Field crop: maize
Growth stage: 2
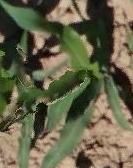
Species: maize